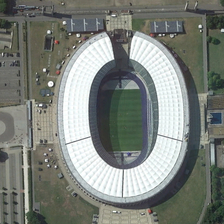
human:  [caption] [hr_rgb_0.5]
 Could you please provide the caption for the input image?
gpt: a parking lot is near a large stadium .

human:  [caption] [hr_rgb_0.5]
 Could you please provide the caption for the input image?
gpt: a parking lot is near a large stadium .

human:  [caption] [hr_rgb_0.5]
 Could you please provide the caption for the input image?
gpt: a parking lot is near a large stadium .

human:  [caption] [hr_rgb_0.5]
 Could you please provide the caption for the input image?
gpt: a parking lot is near a large stadium .

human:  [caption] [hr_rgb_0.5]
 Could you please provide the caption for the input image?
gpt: a parking lot is near a large stadium .